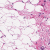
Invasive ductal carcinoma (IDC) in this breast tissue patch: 0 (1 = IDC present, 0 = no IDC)